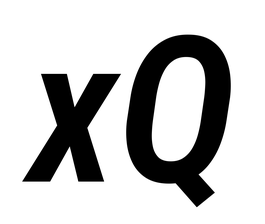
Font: Roboto-Italic_Condensed_SemiBold_Italic